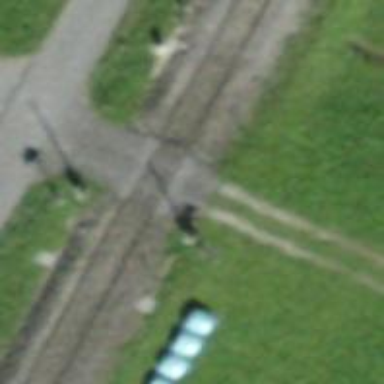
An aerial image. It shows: Railway level crossing.